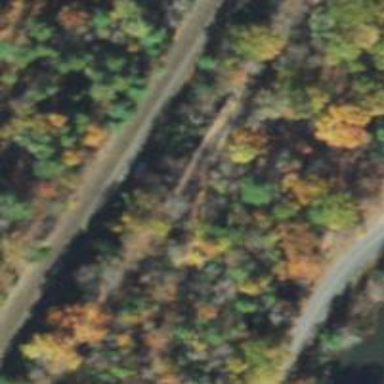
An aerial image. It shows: Abandoned railway.